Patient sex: M
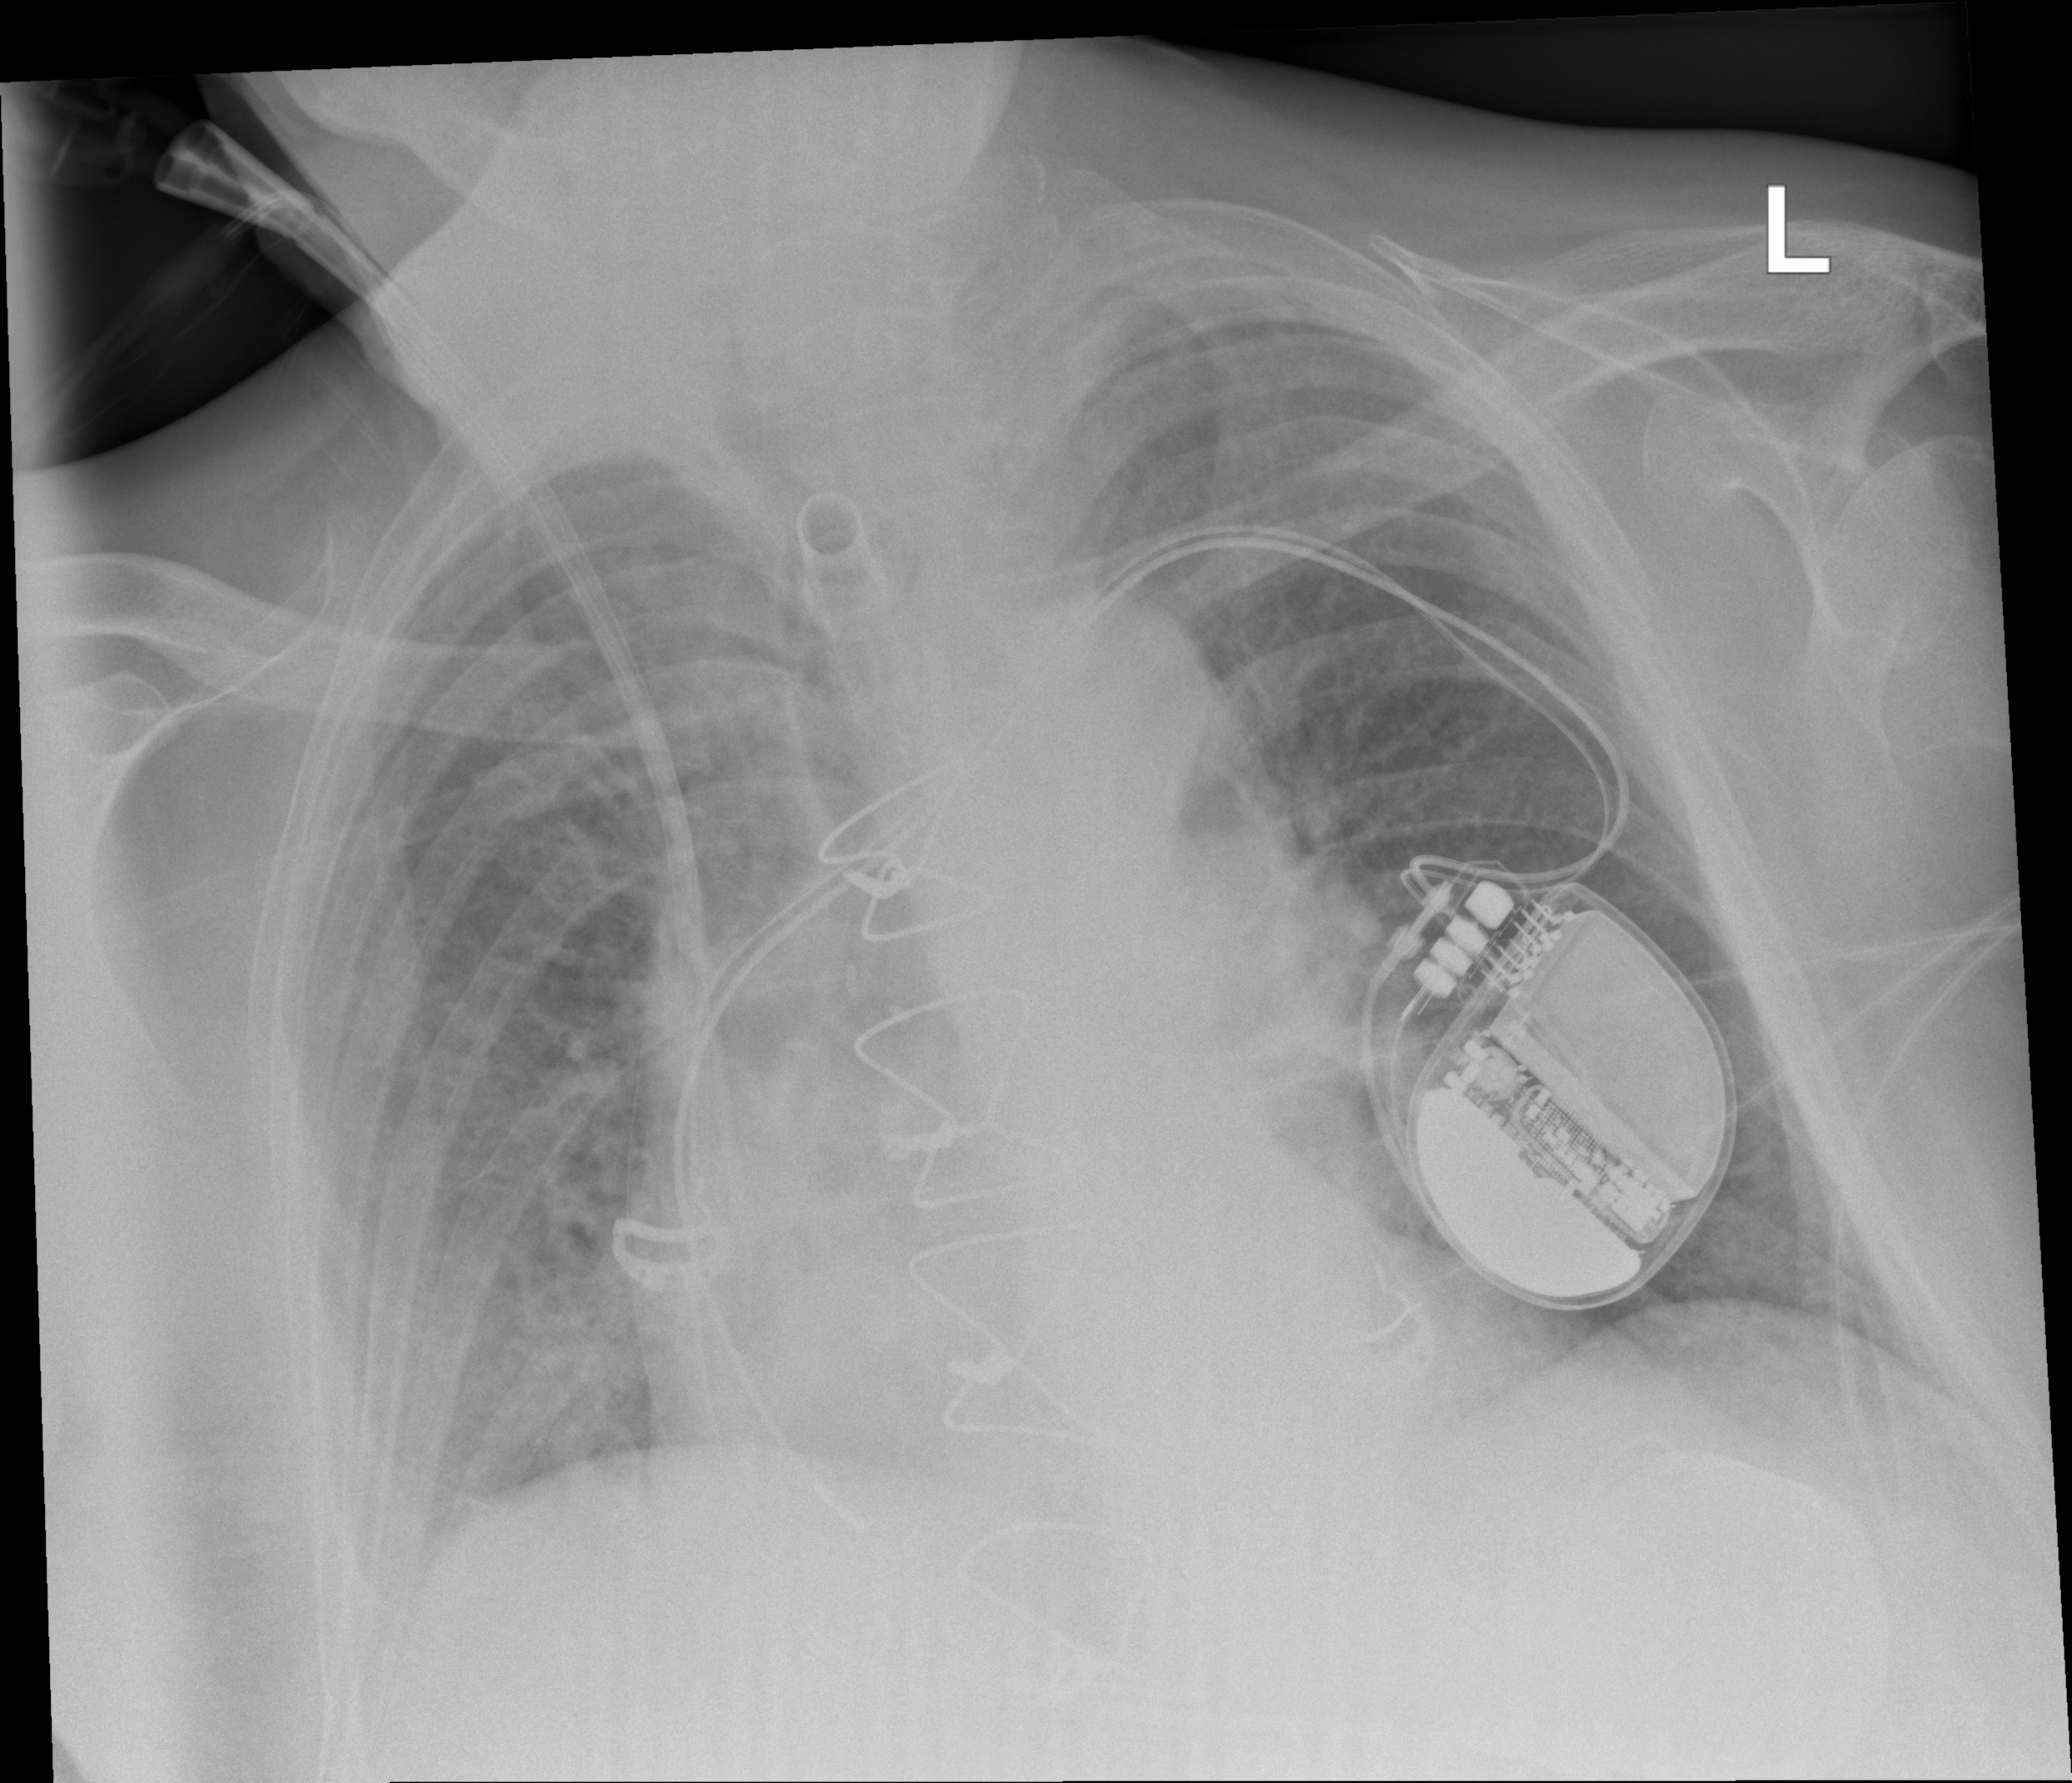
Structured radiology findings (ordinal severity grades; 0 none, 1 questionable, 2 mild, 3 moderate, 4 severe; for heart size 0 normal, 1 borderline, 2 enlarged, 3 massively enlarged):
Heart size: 2
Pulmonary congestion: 2
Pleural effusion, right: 2
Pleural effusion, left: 1
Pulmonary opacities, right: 1
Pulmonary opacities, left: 1
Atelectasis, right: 2
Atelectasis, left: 2